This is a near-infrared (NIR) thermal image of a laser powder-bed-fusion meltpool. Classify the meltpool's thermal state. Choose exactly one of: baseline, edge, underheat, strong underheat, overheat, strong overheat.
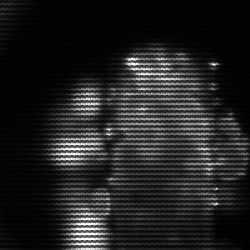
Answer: strong underheat